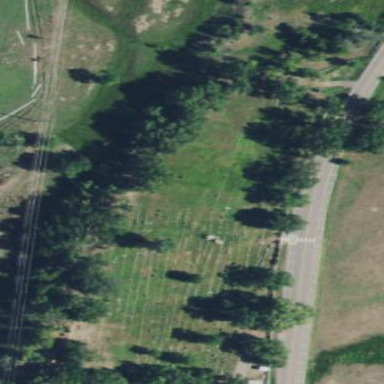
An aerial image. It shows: Cemetery.